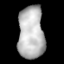
Tissue: lung
Cell type: T cells
Senescence score: 0.2339
Nuclear area (px): 1333
Mean DAPI intensity: 185.434